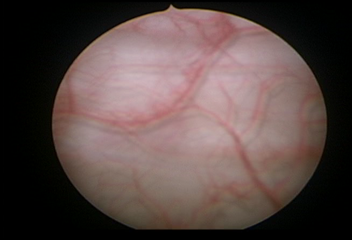
Modality: WLC
Class: Normal mucosa
Bladder cancer association: No